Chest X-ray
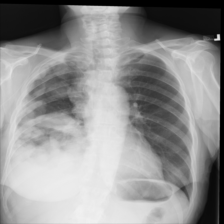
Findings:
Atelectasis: negative
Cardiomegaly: negative
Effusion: negative
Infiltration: negative
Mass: positive
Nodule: negative
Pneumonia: negative
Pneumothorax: negative
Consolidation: negative
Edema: negative
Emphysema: negative
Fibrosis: negative
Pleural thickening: negative
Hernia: negative